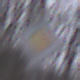
Verkehrszeichen: Vorfahrtsstrasse
Umgebung: Outdoor, Nature
Tageszeit: Midday
Wetter: Overcast
Licht: Natural
Jahreszeit: Autumn
Kontrast: LowContrast